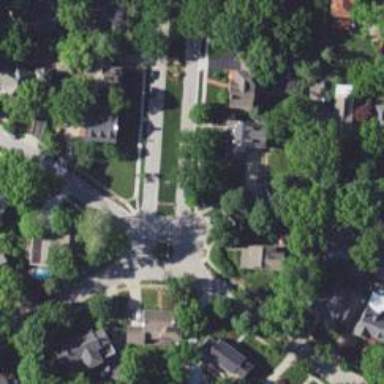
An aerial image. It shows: Residential road that intersects with roundabout.